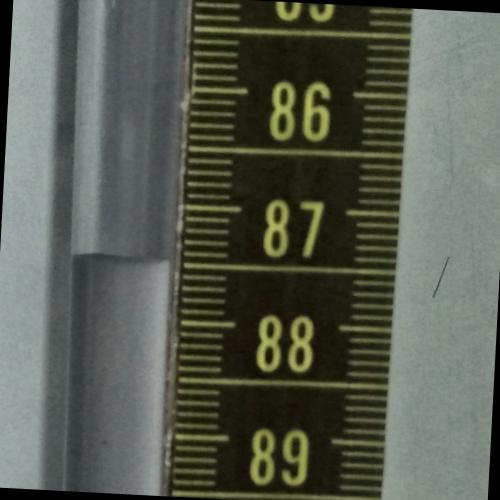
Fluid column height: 87.5 cm